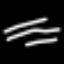
Label: line